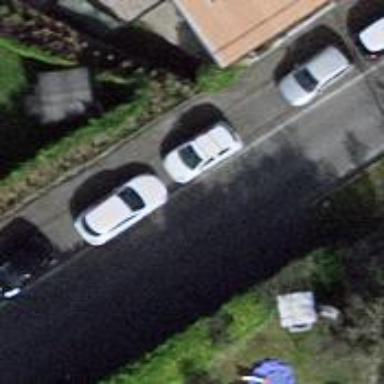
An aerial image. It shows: Parking lane with asphalt surface.